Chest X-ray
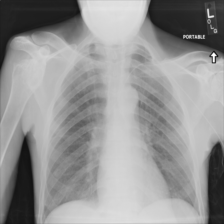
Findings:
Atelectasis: negative
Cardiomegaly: negative
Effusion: negative
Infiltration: negative
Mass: negative
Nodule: negative
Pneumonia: negative
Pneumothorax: negative
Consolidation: negative
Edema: negative
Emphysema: negative
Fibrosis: negative
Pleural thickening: negative
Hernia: negative